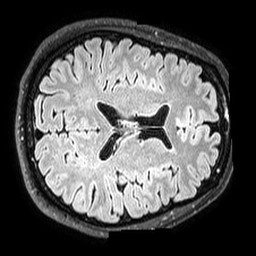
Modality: T2w
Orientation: axial
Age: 47
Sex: male
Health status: healthy
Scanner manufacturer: philips
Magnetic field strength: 3 T
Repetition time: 5 s
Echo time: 0.2891 s